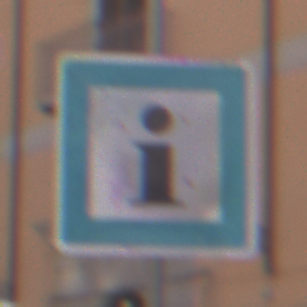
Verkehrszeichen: Informationsstelle
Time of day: MorningAfternoon
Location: Outdoor (Urban)
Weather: PartlyCloudy
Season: NotSpecified
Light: Natural